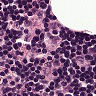
Metastatic tissue present: no